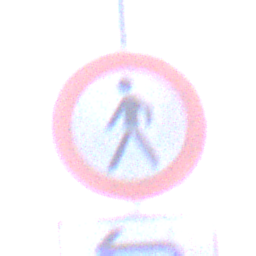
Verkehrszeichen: VerbotFussgaenger
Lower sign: RichtungsangabeDurchPfeile2
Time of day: SunriseSunset
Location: Outdoor (Nature)
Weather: Clear
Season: NotSpecified
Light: Natural